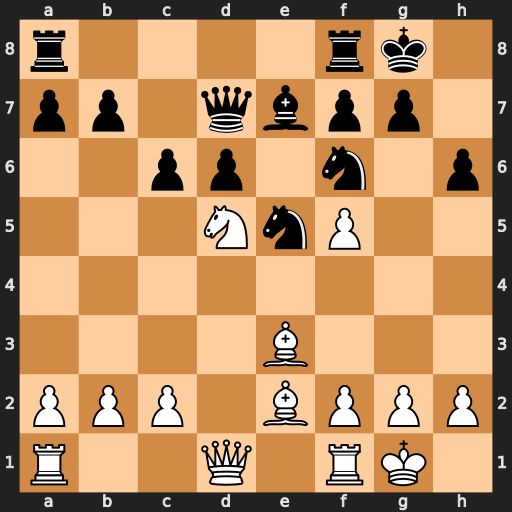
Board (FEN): r4rk1/pp1qbpp1/2pp1n1p/3NnP2/8/4B3/PPP1BPPP/R2Q1RK1
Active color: w
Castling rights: -
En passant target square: -
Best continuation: Nxf6+ Bxf6 f4 Qxf5 fxe5